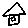
Label: house